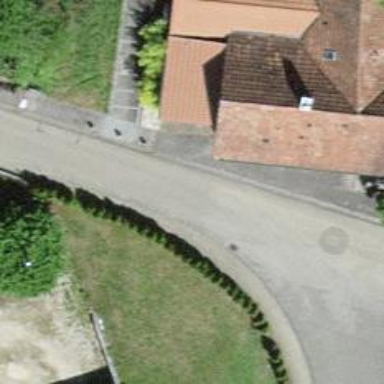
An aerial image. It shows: Road with steps.